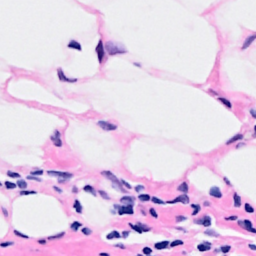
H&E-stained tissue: Breast